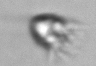
Label: Ciliophora